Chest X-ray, PA view. Patient: 62 years old, sex M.
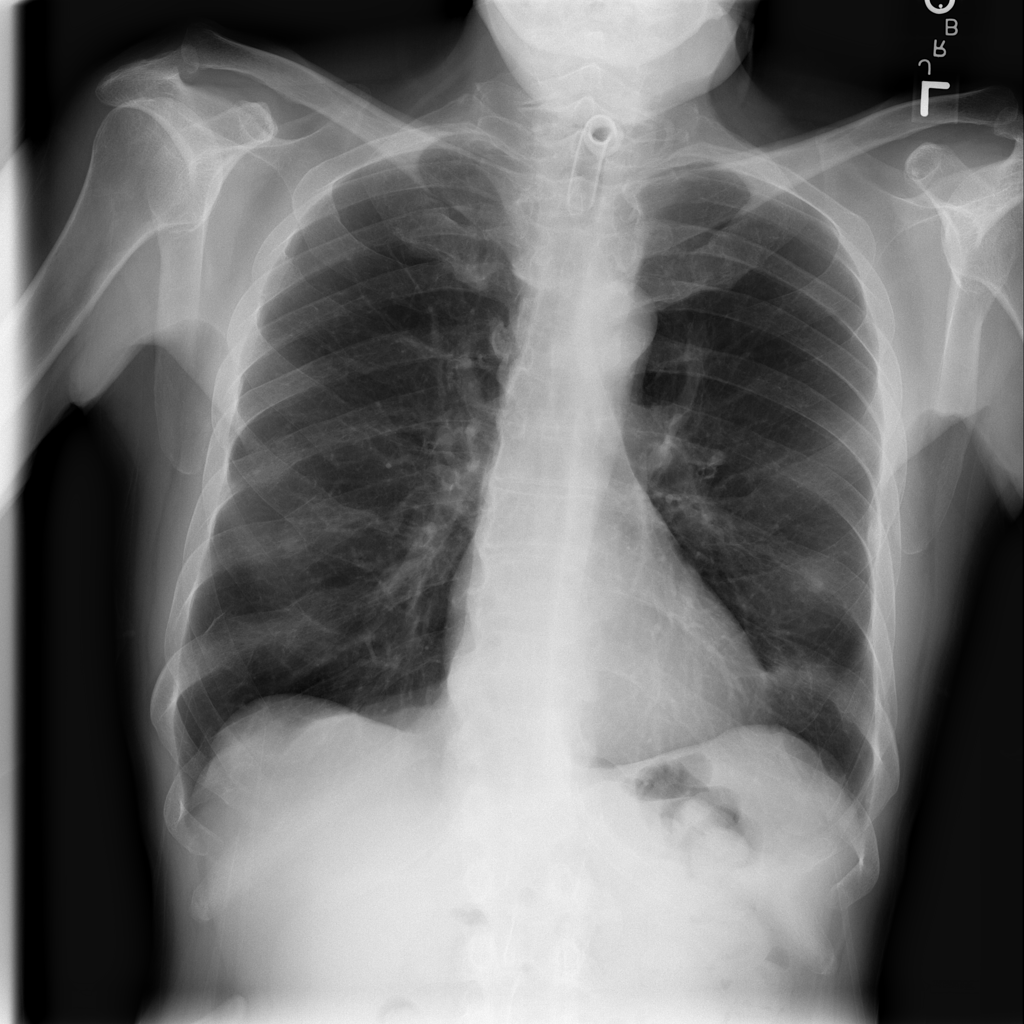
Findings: No Finding